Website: bh-photo
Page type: billing-address
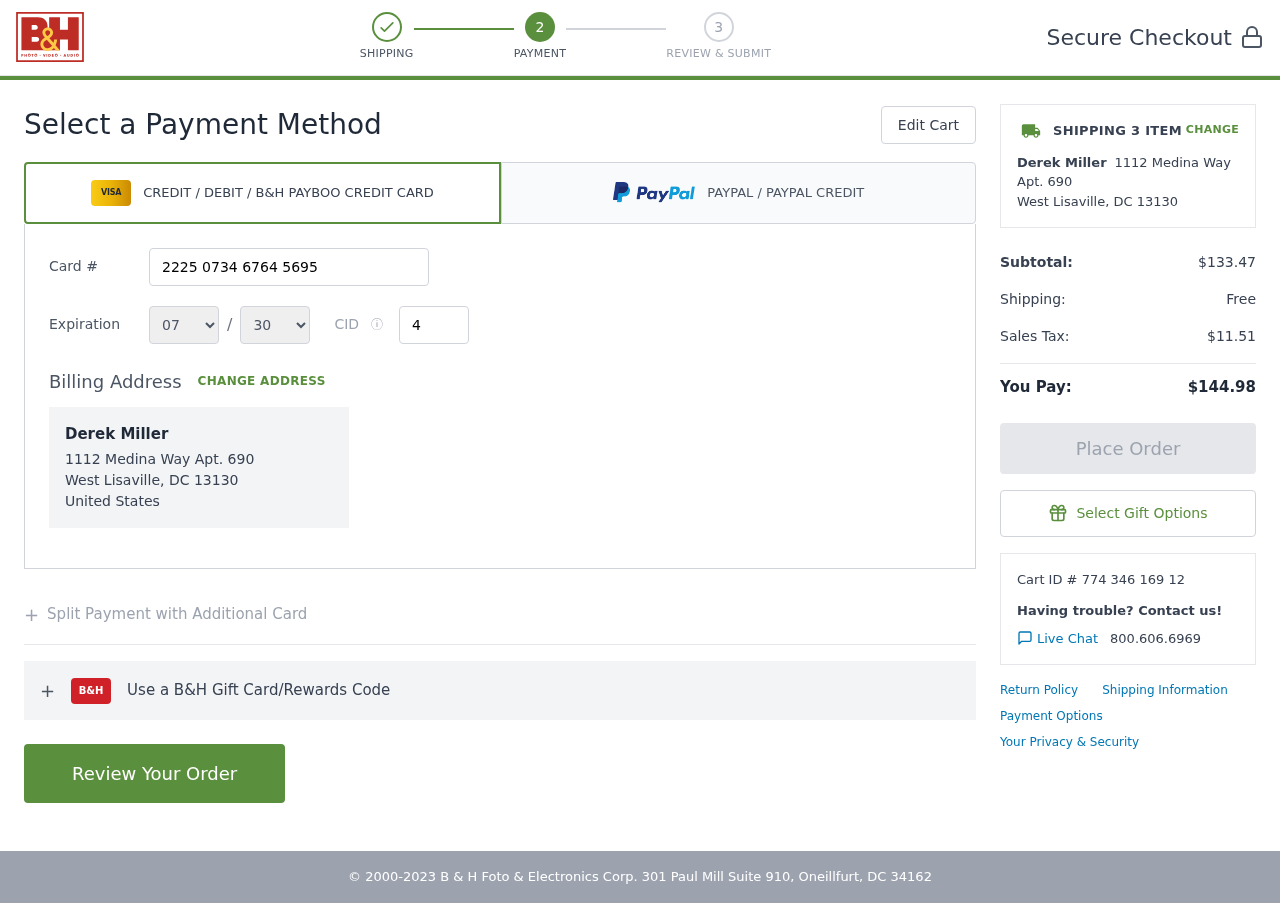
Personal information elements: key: PII_CARD_CVV
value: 485
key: PII_CARD_EXPIRY_MONTH
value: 07
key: PII_CARD_EXPIRY_YEAR
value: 30
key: PII_CARD_NUMBER
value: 2225 0734 6764 5695
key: PII_CITY_STATE_ZIP
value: West Lisaville, DC 13130
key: PII_COUNTRY
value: United States
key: PII_FULLNAME
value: Derek Miller
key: PII_STREET
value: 1112 Medina Way Apt. 690
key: PII_FULLNAME2
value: Derek Miller
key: PII_CITY
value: West Lisaville
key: PII_STATE
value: DC
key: PII_STATE_ABBR
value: DC
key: PII_POSTCODE
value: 13130
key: PII_POSTCODE_FULL
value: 13130
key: PII_CITY_STATE
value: West Lisaville, DC
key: PII_POSTCODE_NUMERIC
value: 13130
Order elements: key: ORDER_NUM_ITEMS
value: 3
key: ORDER_SUBTOTAL
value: $133.47
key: ORDER_SHIPPING_COST
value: Free
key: ORDER_TAX
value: $11.51
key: ORDER_TOTAL
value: $144.98
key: ORDER_ID
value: Cart ID # 774 346 169 12